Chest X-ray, AP view. Patient: 72 years old, sex F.
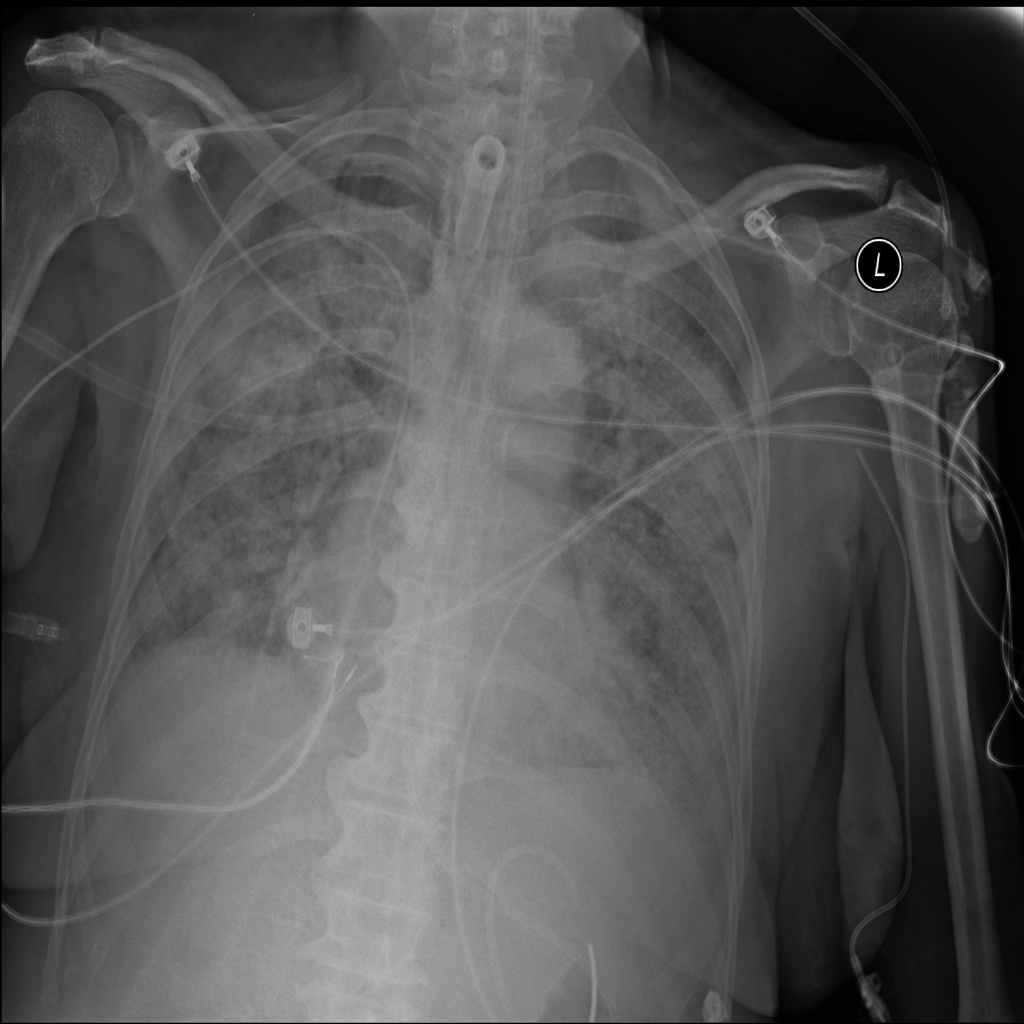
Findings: Infiltration, Nodule